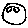
Label: smiley face